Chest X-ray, PA view. Patient: 10 years old, sex M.
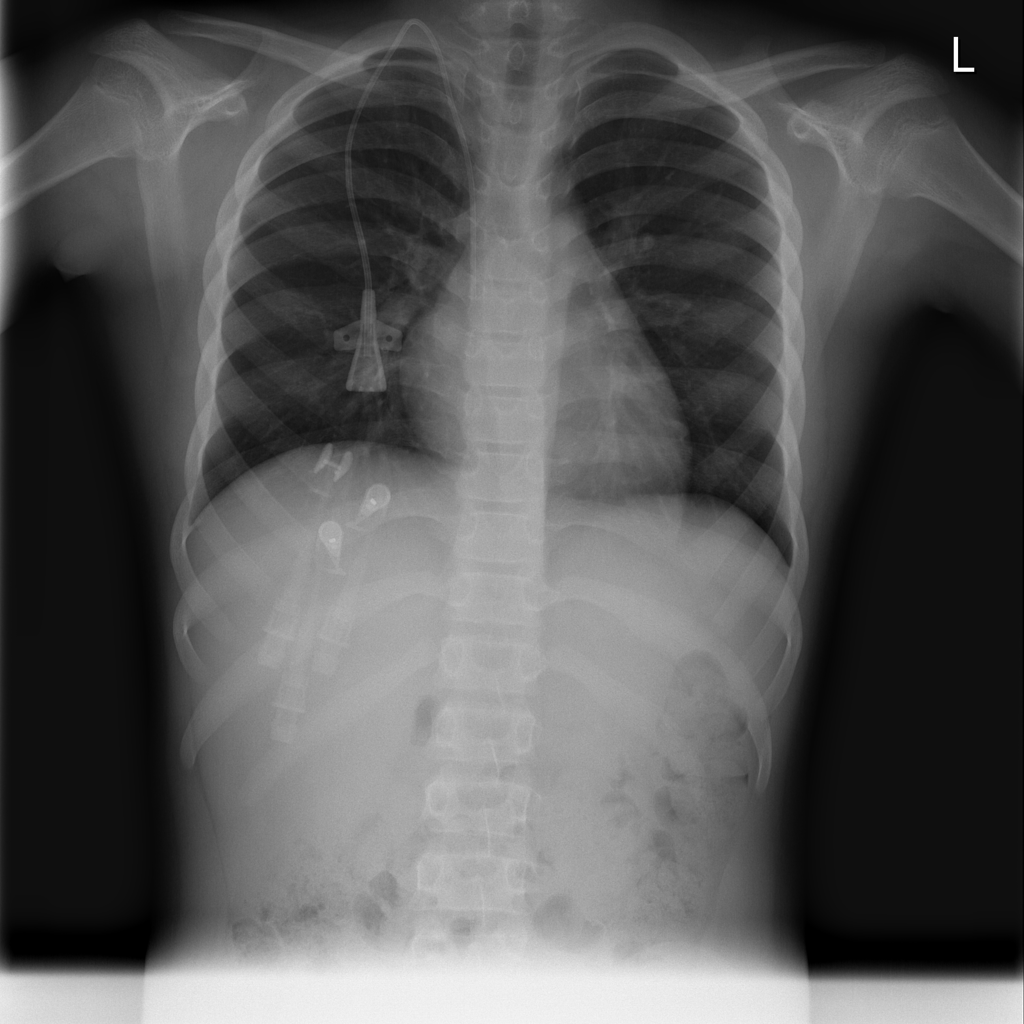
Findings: No Finding